Question: For custom preferences, e.g. a time picker preference, I use the following XML in Android:
'''
<com.my.package.TimePreference android:key="notification_time" android:selectable="true" android:title="@string/notification_time" android:enabled="true" android:summary="@string/setTime" android:defaultValue="00:00" />
'''
Where the class "TimePreference" is:
'''
package com.my.package;
import android.content.Context;
import android.content.res.TypedArray;
import android.preference.DialogPreference;
import android.text.format.DateFormat;
import android.util.AttributeSet;
import android.view.View;
import android.widget.TimePicker;
public class TimePreference extends DialogPreference {
private int lastHour = 0;
private int lastMinute = 0;
private TimePicker picker = null;
private boolean is_24_hours = true;
public static int getHour(String time) {
String[] pieces = time.split(":");
return(Integer.parseInt(pieces[0]));
}
public static int getMinute(String time) {
String[] pieces = time.split(":");
return(Integer.parseInt(pieces[1]));
}
public TimePreference(Context ctxt) {
this(ctxt, null);
}
public TimePreference(Context ctxt, AttributeSet attrs) {
this(ctxt, attrs, 0);
}
public TimePreference(Context ctxt, AttributeSet attrs, int defStyle) {
super(ctxt, attrs, defStyle);
setPositiveButtonText(ctxt.getString(R.string.save));
setNegativeButtonText(ctxt.getString(R.string.cancel));
try {
is_24_hours = DateFormat.is24HourFormat(ctxt);
}
catch (Exception e) {
is_24_hours = true;
}
}
@Override
protected View onCreateDialogView() {
picker = new TimePicker(getContext());
if (is_24_hours) {
picker.setIs24HourView(true);
}
else {
picker.setIs24HourView(false);
}
return(picker);
}
@Override
protected void onBindDialogView(View v) {
super.onBindDialogView(v);
picker.setCurrentHour(lastHour);
picker.setCurrentMinute(lastMinute);
}
@Override
protected void onDialogClosed(boolean positiveResult) {
super.onDialogClosed(positiveResult);
if (positiveResult) {
picker.clearFocus(); // important - otherwise manual input is not saved
lastHour = picker.getCurrentHour();
lastMinute = picker.getCurrentMinute();
String time = String.valueOf(lastHour)+":"+String.valueOf(lastMinute);
if (callChangeListener(time)) {
persistString(time);
}
}
}
@Override
protected Object onGetDefaultValue(TypedArray a, int index) {
return(a.getString(index));
}
@Override
protected void onSetInitialValue(boolean restoreValue, Object defaultValue) {
String time = null;
if (restoreValue) {
if (defaultValue == null) {
time = getPersistedString("00:00");
}
else {
time = getPersistedString(defaultValue.toString());
}
}
else {
time = defaultValue.toString();
}
lastHour = getHour(time);
lastMinute = getMinute(time);
}
}
'''
This has always worked great on Android 2.2 and 2.3 - but now that I've switched to Android 4.0 I can see that this preference does not adjust to the preference screen's layout:

How can I solve this problem? Is there a solution better than setting margin/padding manually?
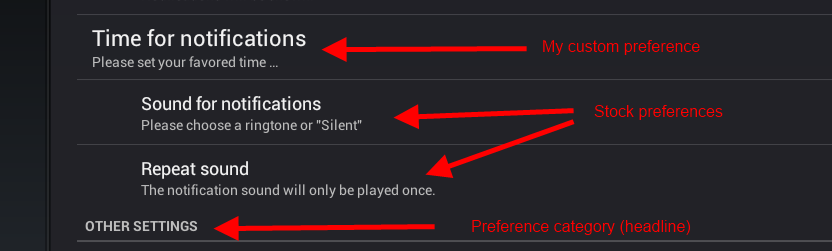
Answer: Finally found the problem:
The constructor 'super()' must be called that takes only two arguments (and no 'int defStyle' argument).
In the code from the question, 'super()' is called with a predefined 'defStyle' value of '0' whcih prevents Android from choosing any nice layout. If you call 'super()' without giving a default style argument, super class 'DialogPreference''s constructor chooses the best style on its own.